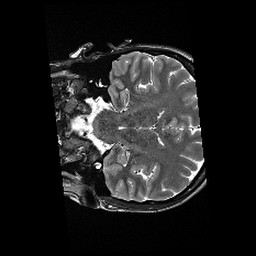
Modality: T2w
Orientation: coronal
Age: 30
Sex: female
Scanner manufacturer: siemens
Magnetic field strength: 3 T
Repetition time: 6.1 s
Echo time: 0.104 s